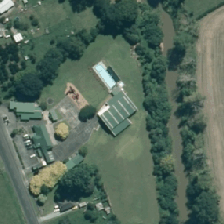
Land cover: urban_build_up